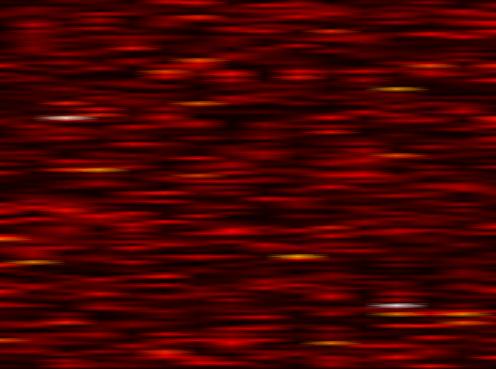
Label: WOLA